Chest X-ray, PA view. Patient: 33 years old, sex M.
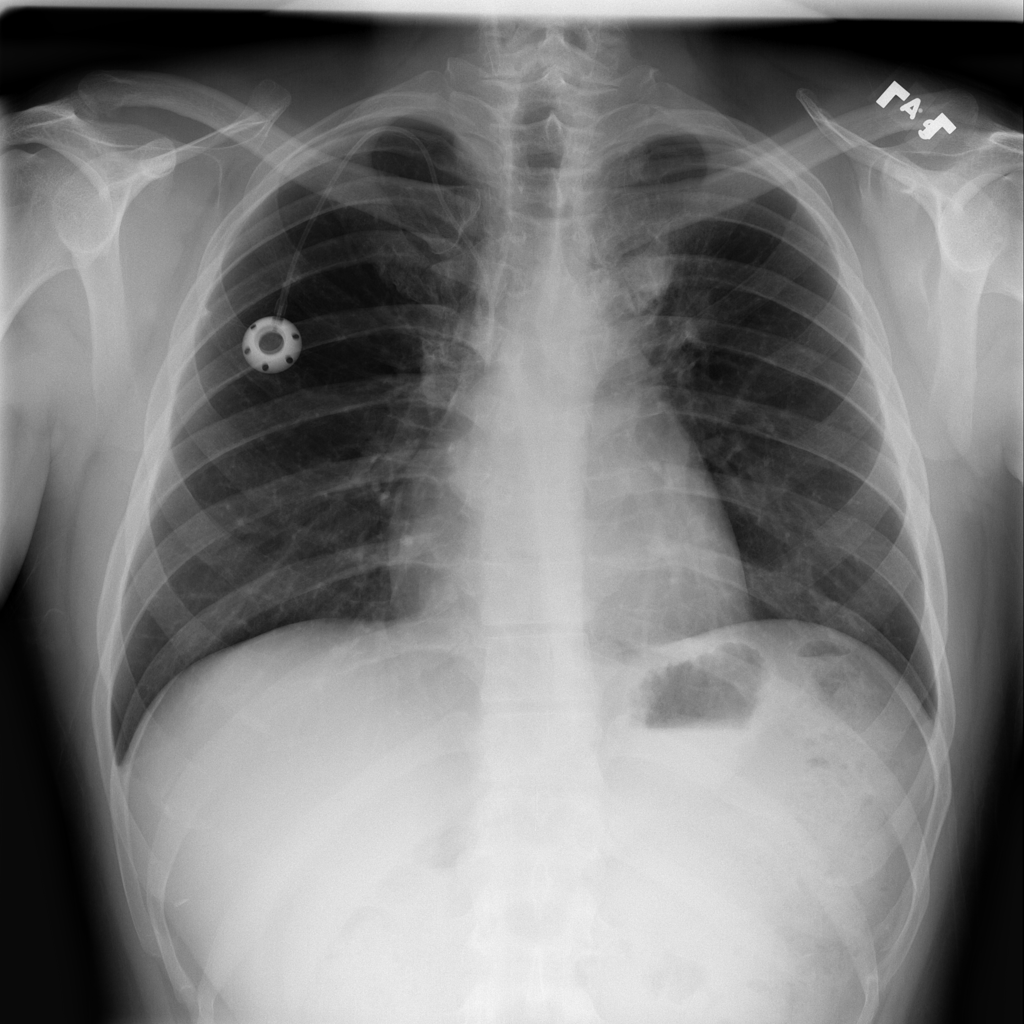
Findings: Infiltration